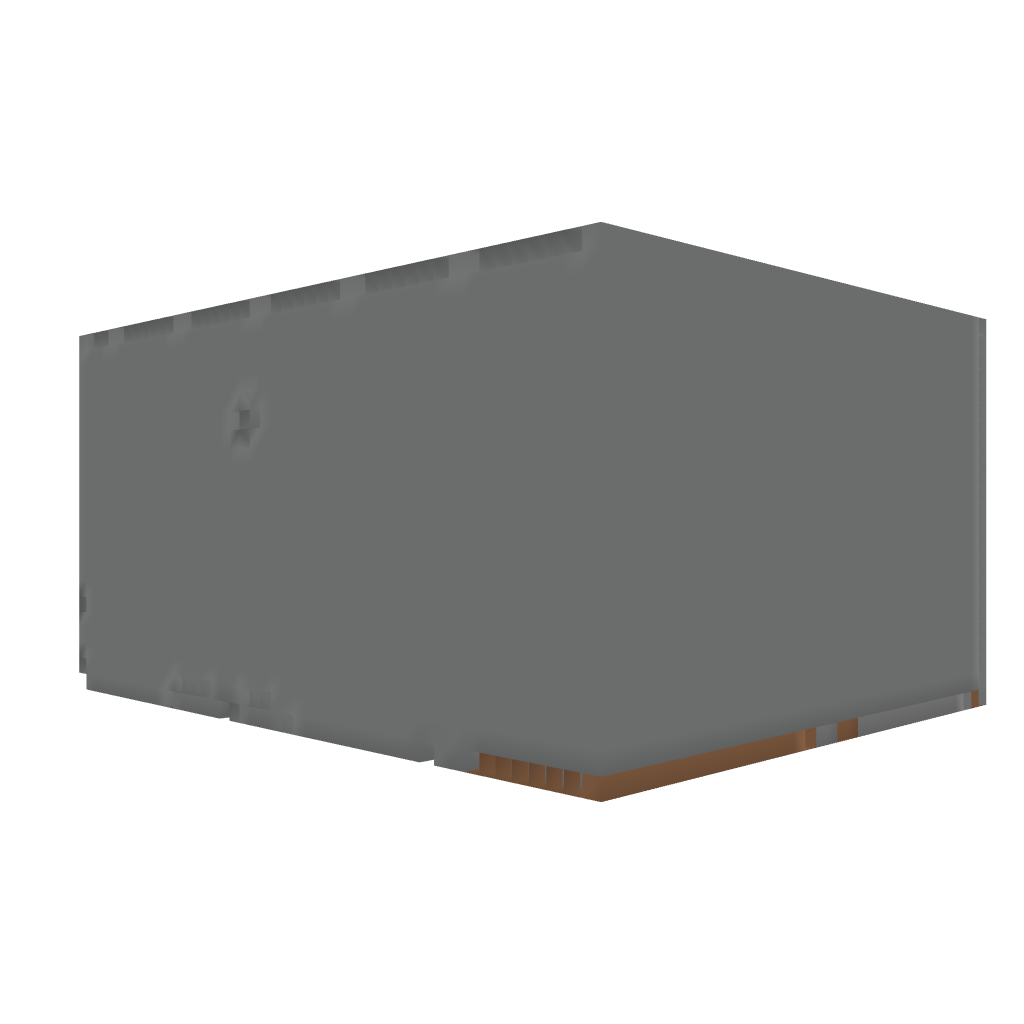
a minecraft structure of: Basic PvP Arena